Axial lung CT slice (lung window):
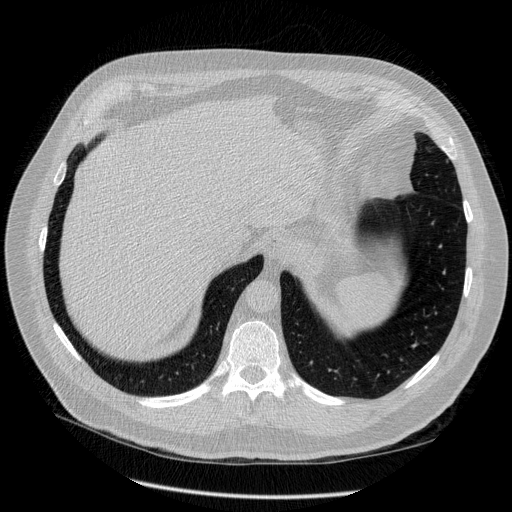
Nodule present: no